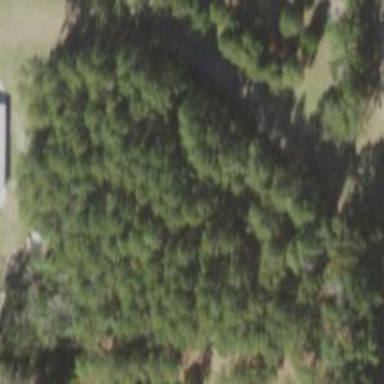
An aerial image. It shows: Woodland with needle-leaved trees.